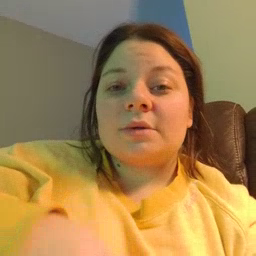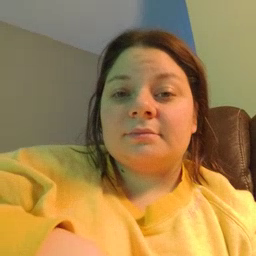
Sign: old